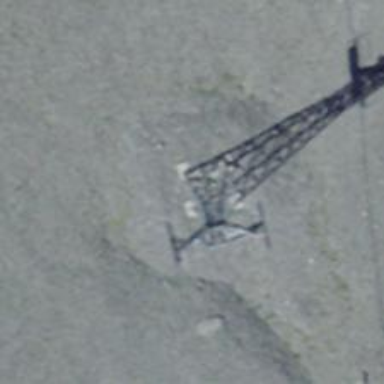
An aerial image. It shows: Pylon for aerialway.